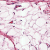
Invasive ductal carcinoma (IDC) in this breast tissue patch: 0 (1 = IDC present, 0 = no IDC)